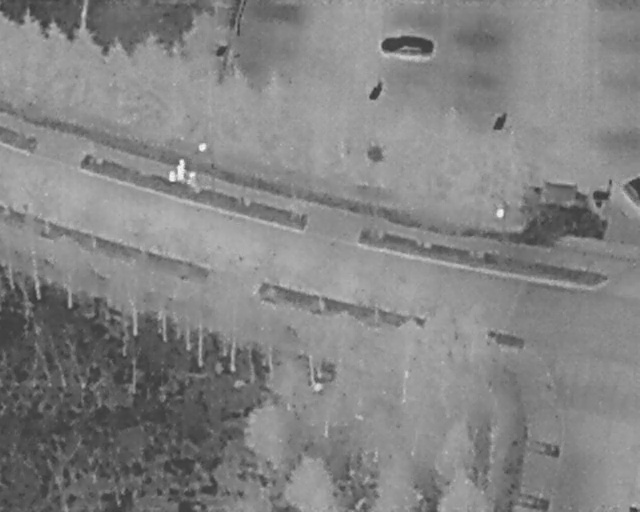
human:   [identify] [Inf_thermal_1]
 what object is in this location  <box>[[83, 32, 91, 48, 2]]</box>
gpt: <ref>1 large car at the right</ref>

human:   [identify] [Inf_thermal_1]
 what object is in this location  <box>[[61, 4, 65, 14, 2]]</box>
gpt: <ref>1 medium car at the top</ref>